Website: apple
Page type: account-dashboard
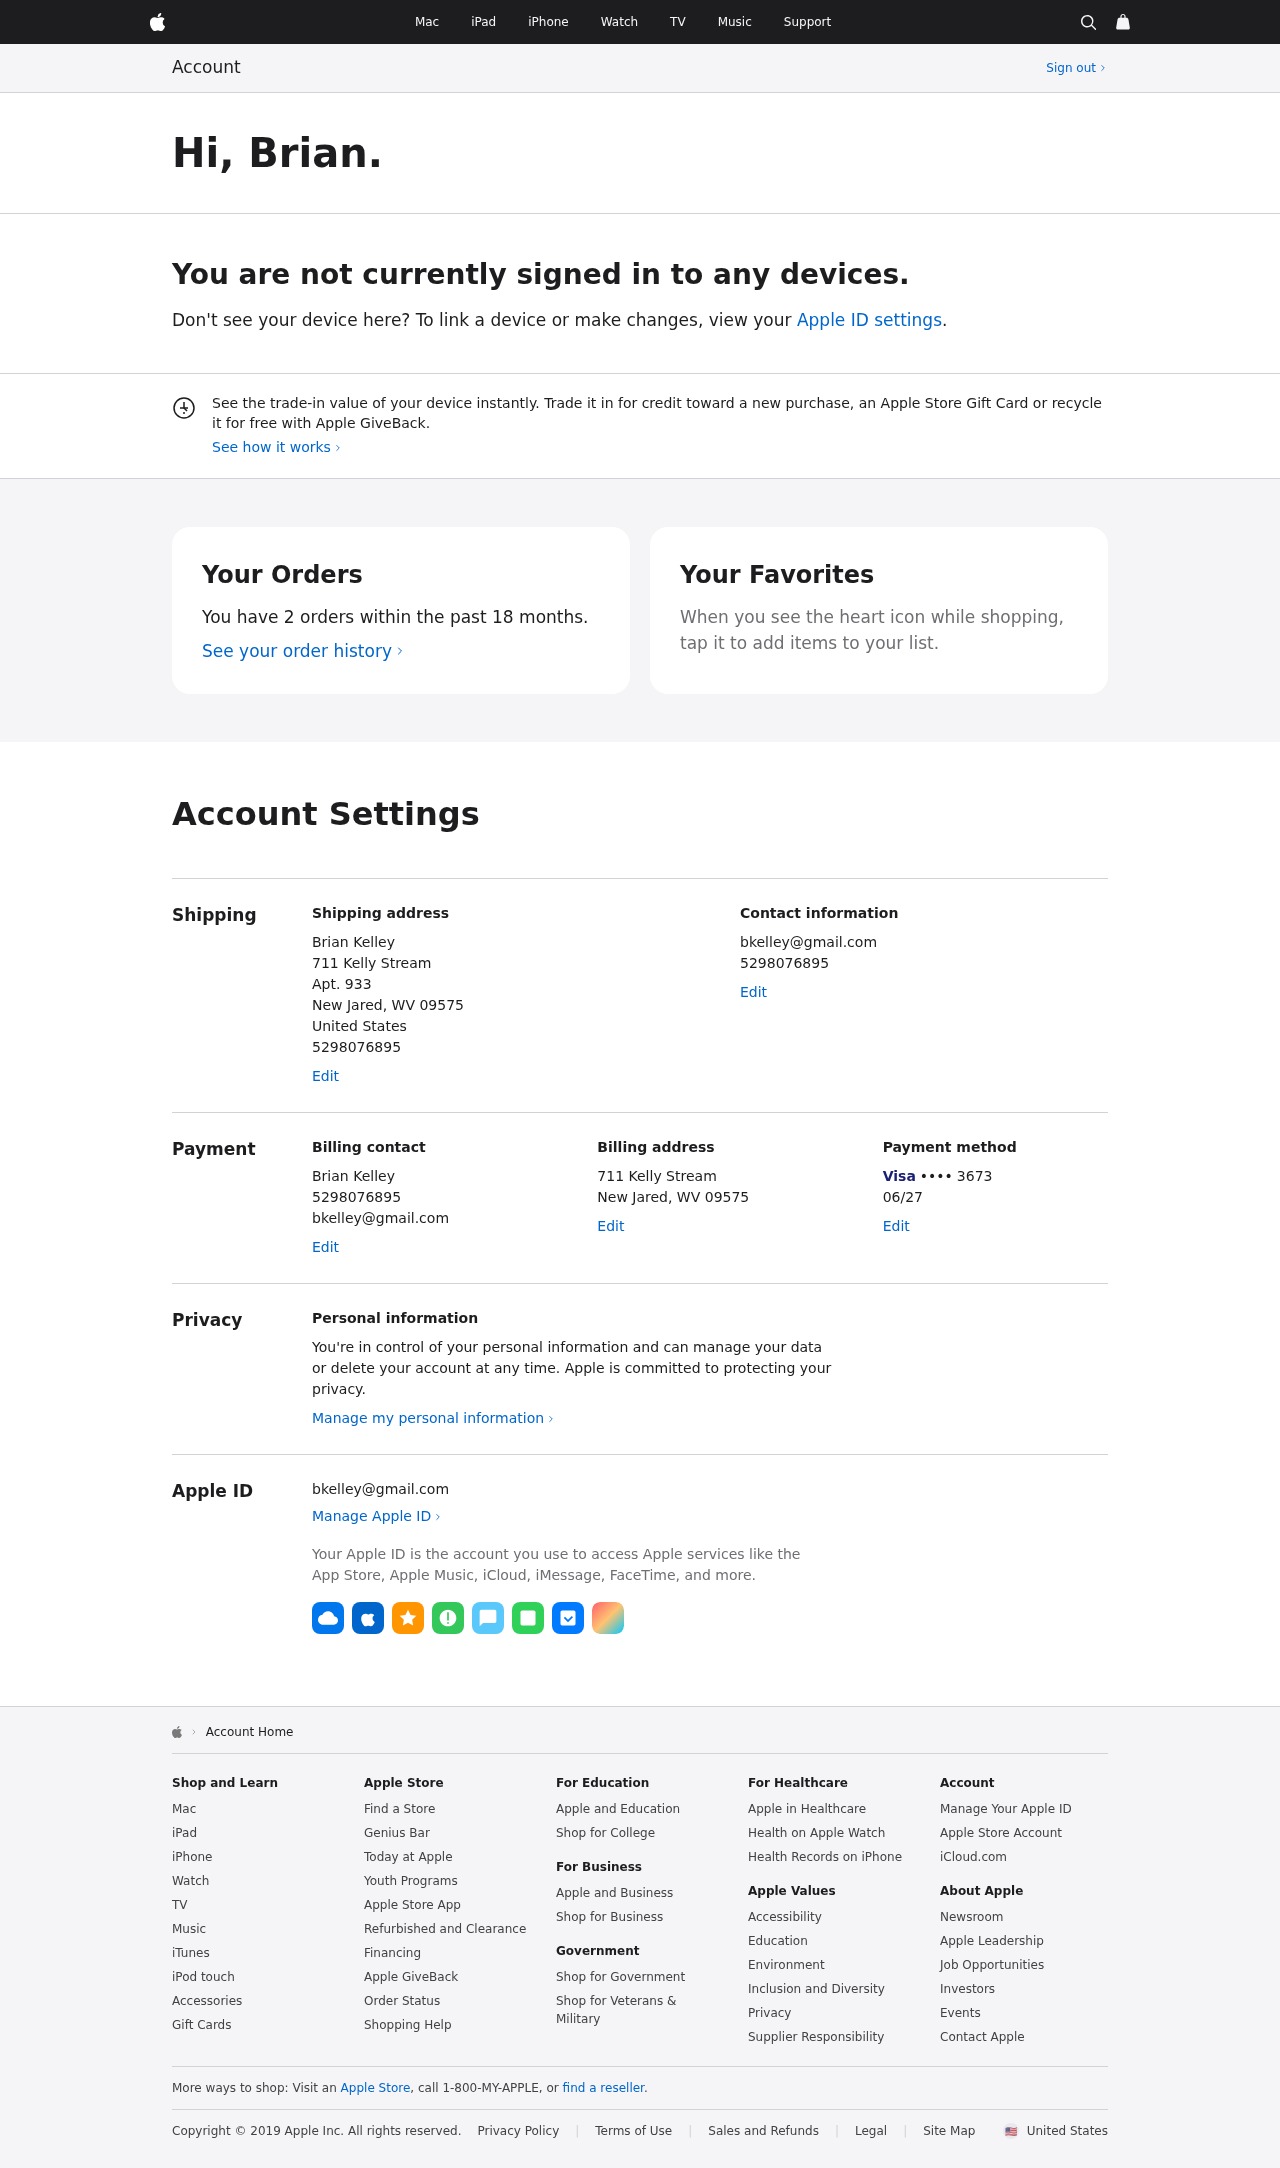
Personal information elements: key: PII_CARD_EXPIRY
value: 06/27
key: PII_CARD_LAST4
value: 3673
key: PII_CARD_TYPE
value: Visa
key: PII_CITY_STATE_ZIP
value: New Jared, WV 09575
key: PII_COUNTRY
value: United States
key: PII_EMAIL
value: bkelley@gmail.com
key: PII_FIRSTNAME
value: Brian
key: PII_FULLNAME
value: Brian Kelley
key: PII_PHONE
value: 5298076895
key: PII_STREET
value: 711 Kelly Stream
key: PII_STREET2
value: Apt. 933
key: PII_PHONE2
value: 5298076895
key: PII_FULLNAME2
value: Brian Kelley
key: PII_PHONE3
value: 5298076895
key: PII_EMAIL2
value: bkelley@gmail.com
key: PII_CITY_STATE_ZIP2
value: New Jared, WV 09575
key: PII_EMAIL3
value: bkelley@gmail.com